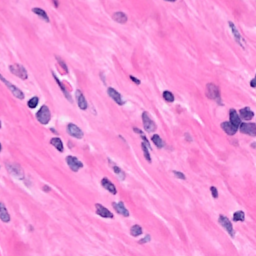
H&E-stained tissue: Breast